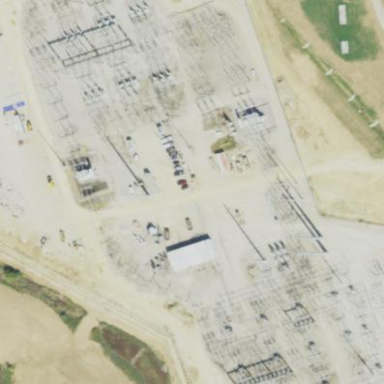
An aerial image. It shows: Fence surrounds transmission level power substation.